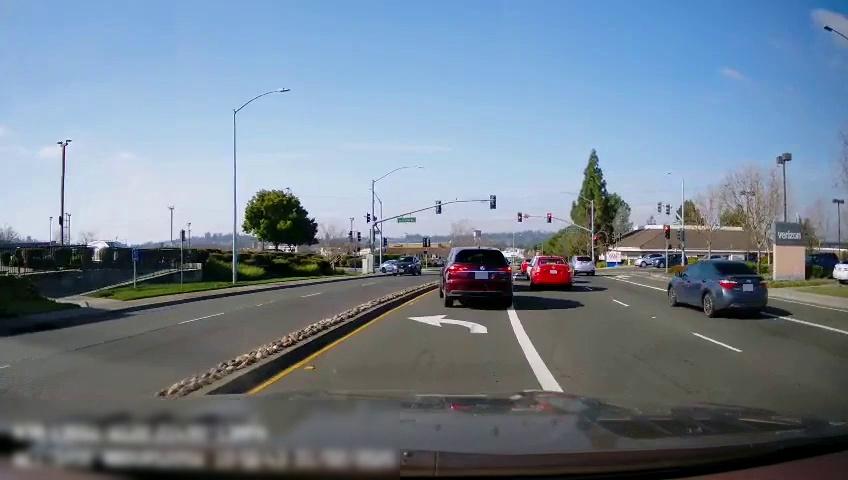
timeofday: Day
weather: Sunny
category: Drivable Space
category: Drivable Space
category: Vehicles | Car
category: Vehicles | SUV
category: Vehicles | Car
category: Vehicles | SUV
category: Vehicles | Car
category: Vehicles | Car
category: Vehicles | SUV
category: Vehicles | SUV
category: Vehicles | Car
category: Vehicles | SUV
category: Vehicles | Car
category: Lanes | Current Lane
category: Lanes | Alternate Lane
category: Lanes | Current Lane
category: Lanes | Current Lane
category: Lanes | Alternate Lane
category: Lanes | Opposite Lane
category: Traffic | Signs
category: Traffic | Lights
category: Traffic | Lights
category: Traffic | Lights
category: Traffic | Lights
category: Traffic | Lights
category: Traffic | Lights
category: Traffic | Lights